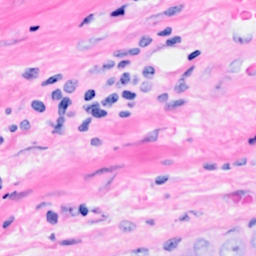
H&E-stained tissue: Breast